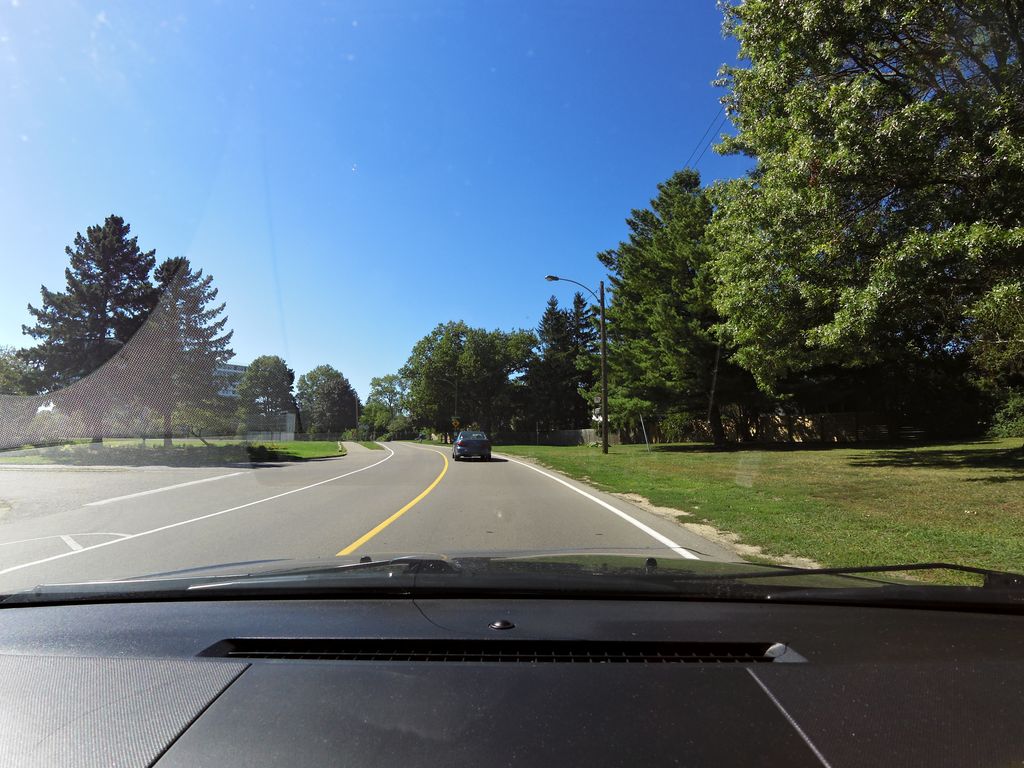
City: hamilton